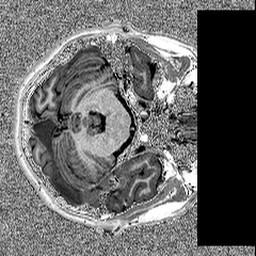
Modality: MP2RAGE
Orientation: axial
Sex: male